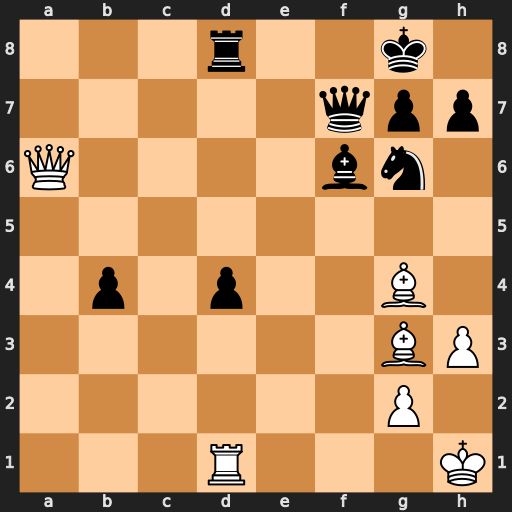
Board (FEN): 3r2k1/5qpp/Q4bn1/8/1p1p2B1/6BP/6P1/3R3K
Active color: w
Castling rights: -
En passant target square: -
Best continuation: Be6 Qxe6 Qxe6+